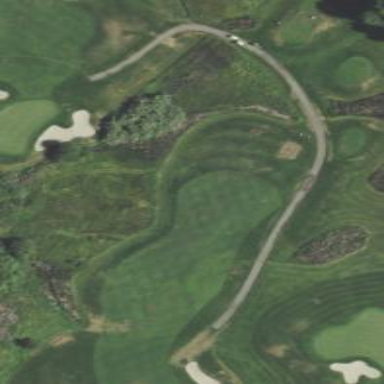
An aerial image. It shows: Grassy area designated as golf fairway.